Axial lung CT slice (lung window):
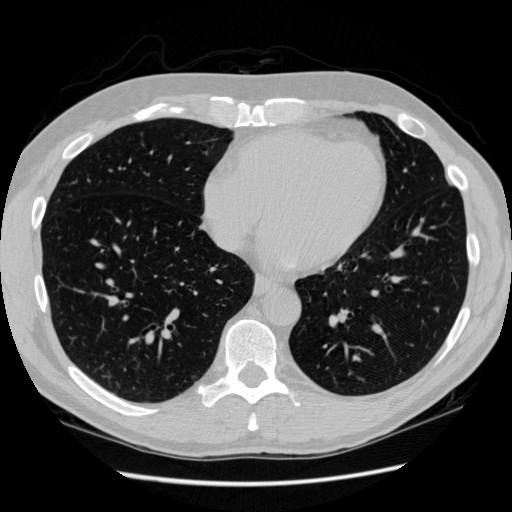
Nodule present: no